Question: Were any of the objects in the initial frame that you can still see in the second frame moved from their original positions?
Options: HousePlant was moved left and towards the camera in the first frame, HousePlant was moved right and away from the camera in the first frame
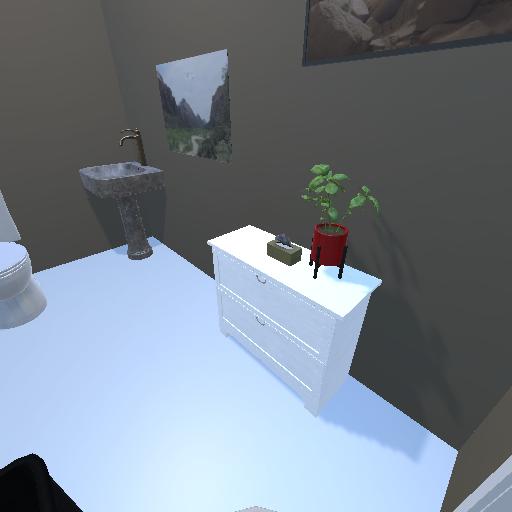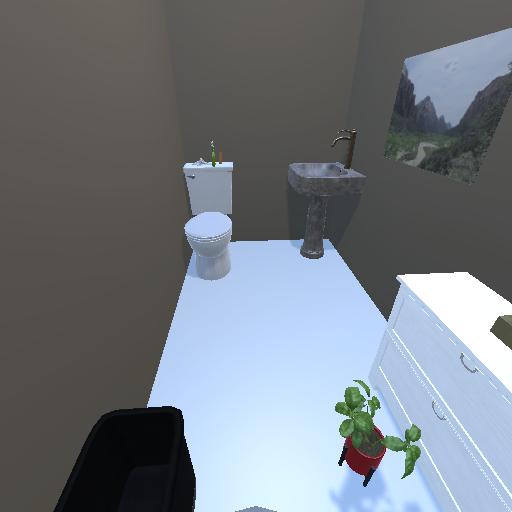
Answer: HousePlant was moved left and towards the camera in the first frame